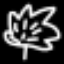
Label: leaf